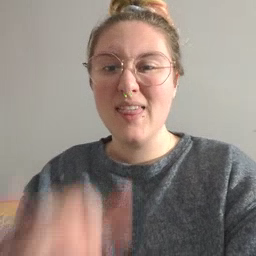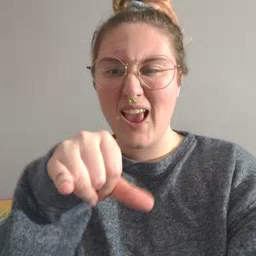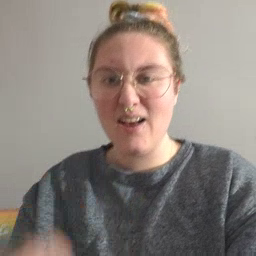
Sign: that